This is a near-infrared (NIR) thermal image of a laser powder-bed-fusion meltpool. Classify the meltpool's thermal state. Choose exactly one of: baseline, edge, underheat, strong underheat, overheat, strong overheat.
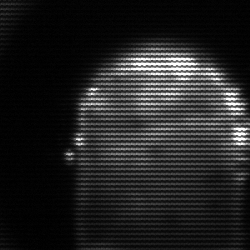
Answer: baseline